Interaction volume radius: 5 \u00c5
Interaction volume height: 45 \u00c5
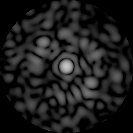
Disorder parameter: 0.8278